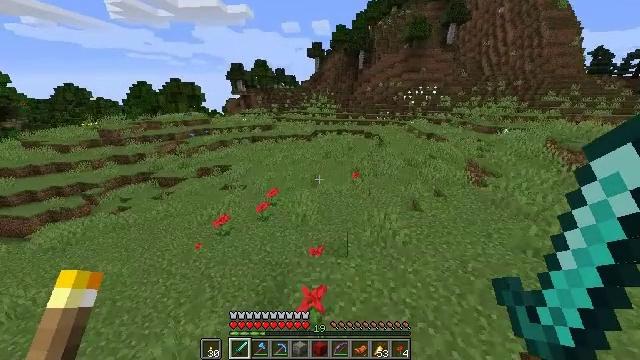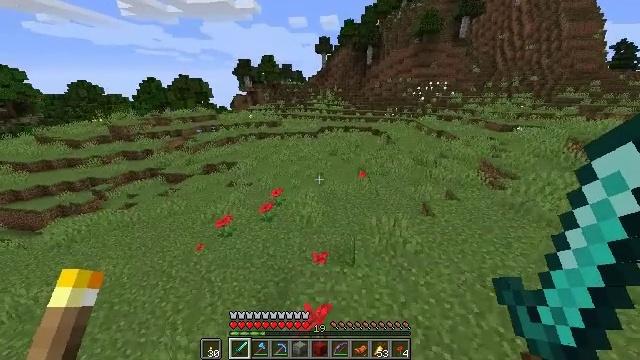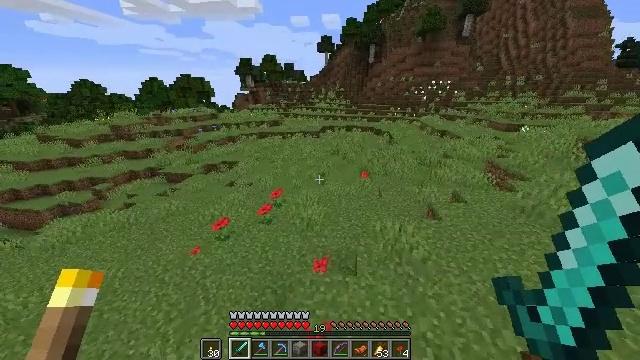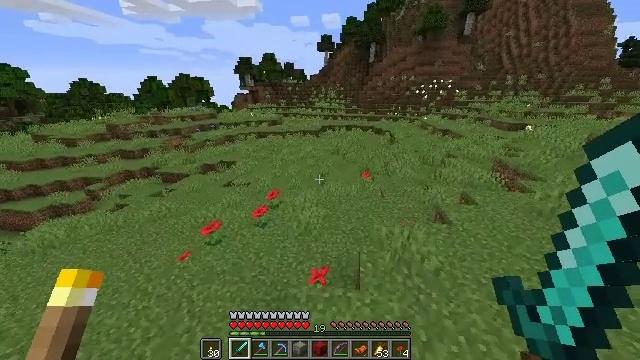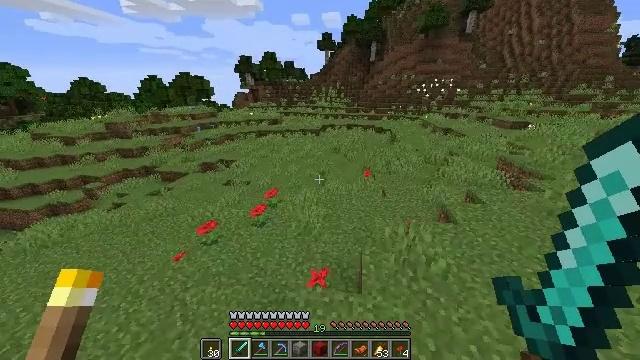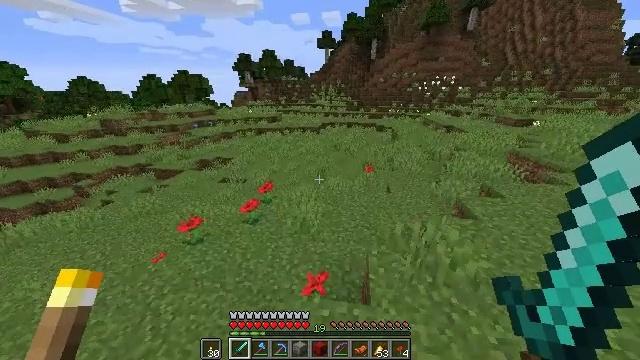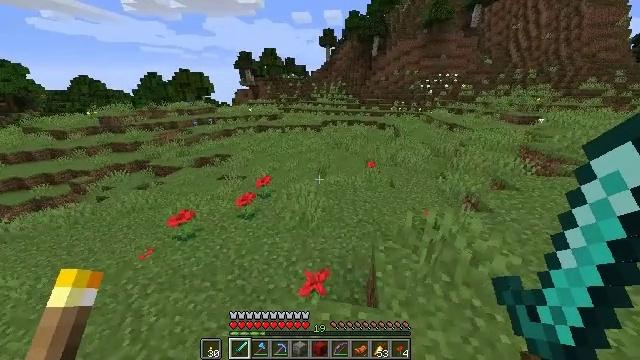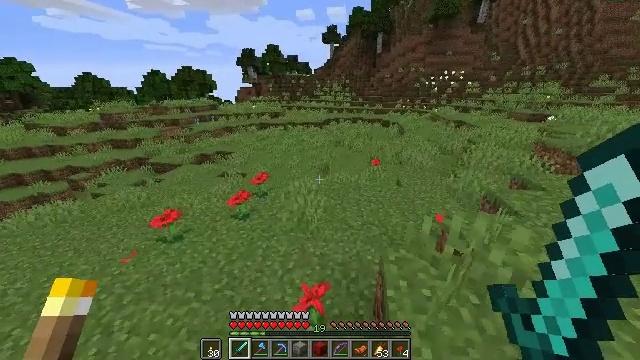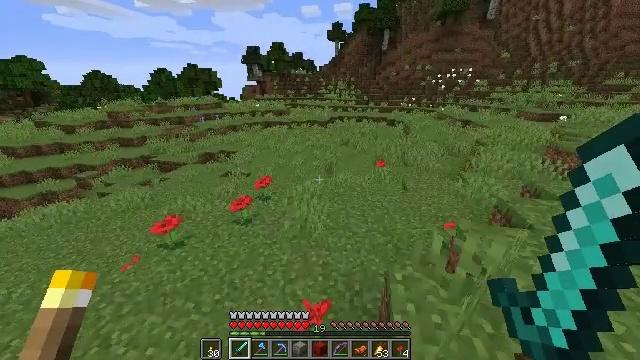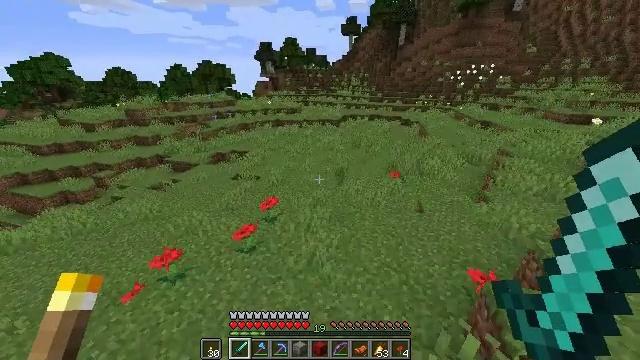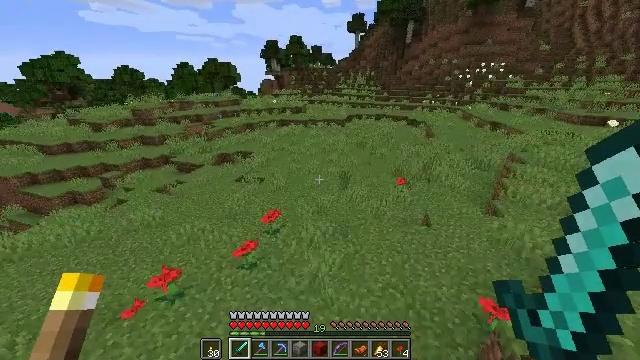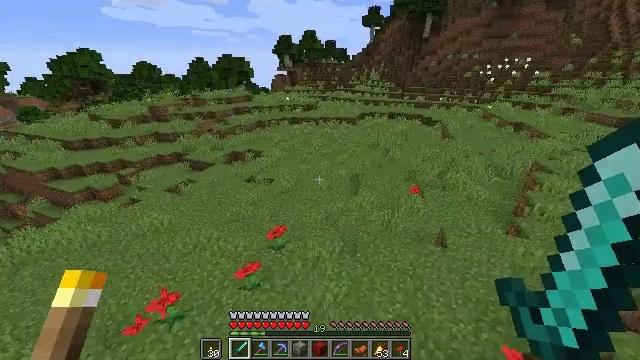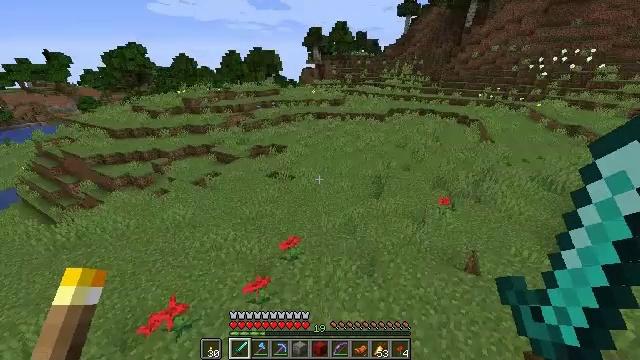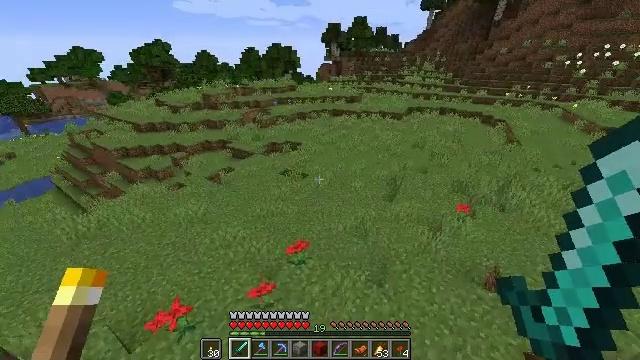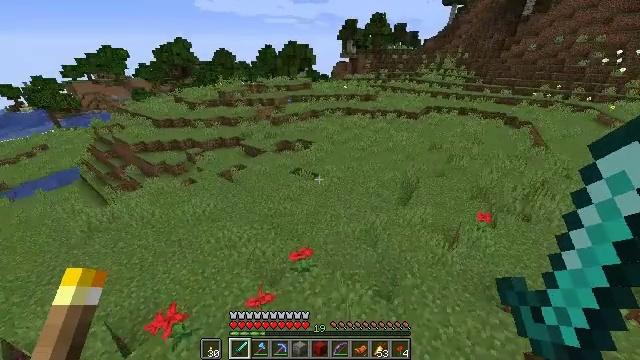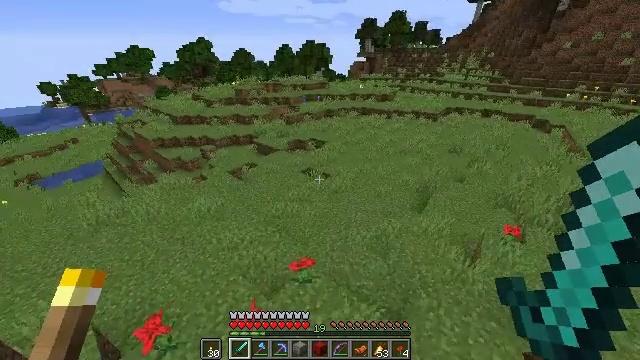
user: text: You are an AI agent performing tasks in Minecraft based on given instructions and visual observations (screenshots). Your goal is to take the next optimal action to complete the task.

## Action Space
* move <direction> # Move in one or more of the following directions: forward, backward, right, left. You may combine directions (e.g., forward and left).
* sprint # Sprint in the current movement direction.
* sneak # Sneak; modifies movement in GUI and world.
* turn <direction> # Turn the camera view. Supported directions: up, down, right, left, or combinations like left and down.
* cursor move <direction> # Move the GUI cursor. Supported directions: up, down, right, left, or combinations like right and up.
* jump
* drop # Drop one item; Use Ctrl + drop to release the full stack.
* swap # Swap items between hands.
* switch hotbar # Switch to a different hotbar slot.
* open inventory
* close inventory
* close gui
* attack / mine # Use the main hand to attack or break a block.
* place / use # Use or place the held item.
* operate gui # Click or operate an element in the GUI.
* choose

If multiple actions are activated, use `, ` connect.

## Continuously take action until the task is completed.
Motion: motion action
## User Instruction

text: Trim the tree by mining oak leaves.
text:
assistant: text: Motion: move forward, sprint, turn left, jump
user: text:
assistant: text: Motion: move forward, sprint, jump
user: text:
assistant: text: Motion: move forward, sprint, jump
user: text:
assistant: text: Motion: move forward, sprint, jump
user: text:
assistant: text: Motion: move forward, sprint, jump
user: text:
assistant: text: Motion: move forward, sprint, jump
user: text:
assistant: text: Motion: move forward, sprint, jump
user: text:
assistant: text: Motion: move forward, sprint, turn left, jump
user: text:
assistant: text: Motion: move forward, sprint, turn left and down, jump
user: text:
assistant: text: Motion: move forward, sprint, turn left, jump
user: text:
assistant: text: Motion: move forward, sprint, turn left and down, jump
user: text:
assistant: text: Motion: move forward, sprint, turn left and down, jump
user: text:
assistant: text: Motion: move forward, sprint, turn left, jump
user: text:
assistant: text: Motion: move forward, sprint, turn left, jump
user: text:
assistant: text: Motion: move forward, sprint, turn left, jump
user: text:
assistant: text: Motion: move forward, sprint, turn left, jump
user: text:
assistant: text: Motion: move forward, sprint, turn left, jump
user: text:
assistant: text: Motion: move forward, sprint, turn left, jump
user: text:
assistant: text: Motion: move forward, sprint, turn left, jump
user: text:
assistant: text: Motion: move forward, sprint, jump
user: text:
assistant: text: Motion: move forward, sprint, jump
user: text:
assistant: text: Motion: move forward, sprint, jump
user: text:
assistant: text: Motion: move forward, sprint, jump
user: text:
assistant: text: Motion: move forward, sprint, jump
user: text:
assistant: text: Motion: move forward, sprint, jump
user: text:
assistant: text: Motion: move forward, sprint, jump
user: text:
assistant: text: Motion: move forward, sprint, jump
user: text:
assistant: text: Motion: move forward, sprint, jump
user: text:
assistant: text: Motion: move forward, sprint, jump
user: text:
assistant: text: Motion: move forward, sprint, jump